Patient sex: F
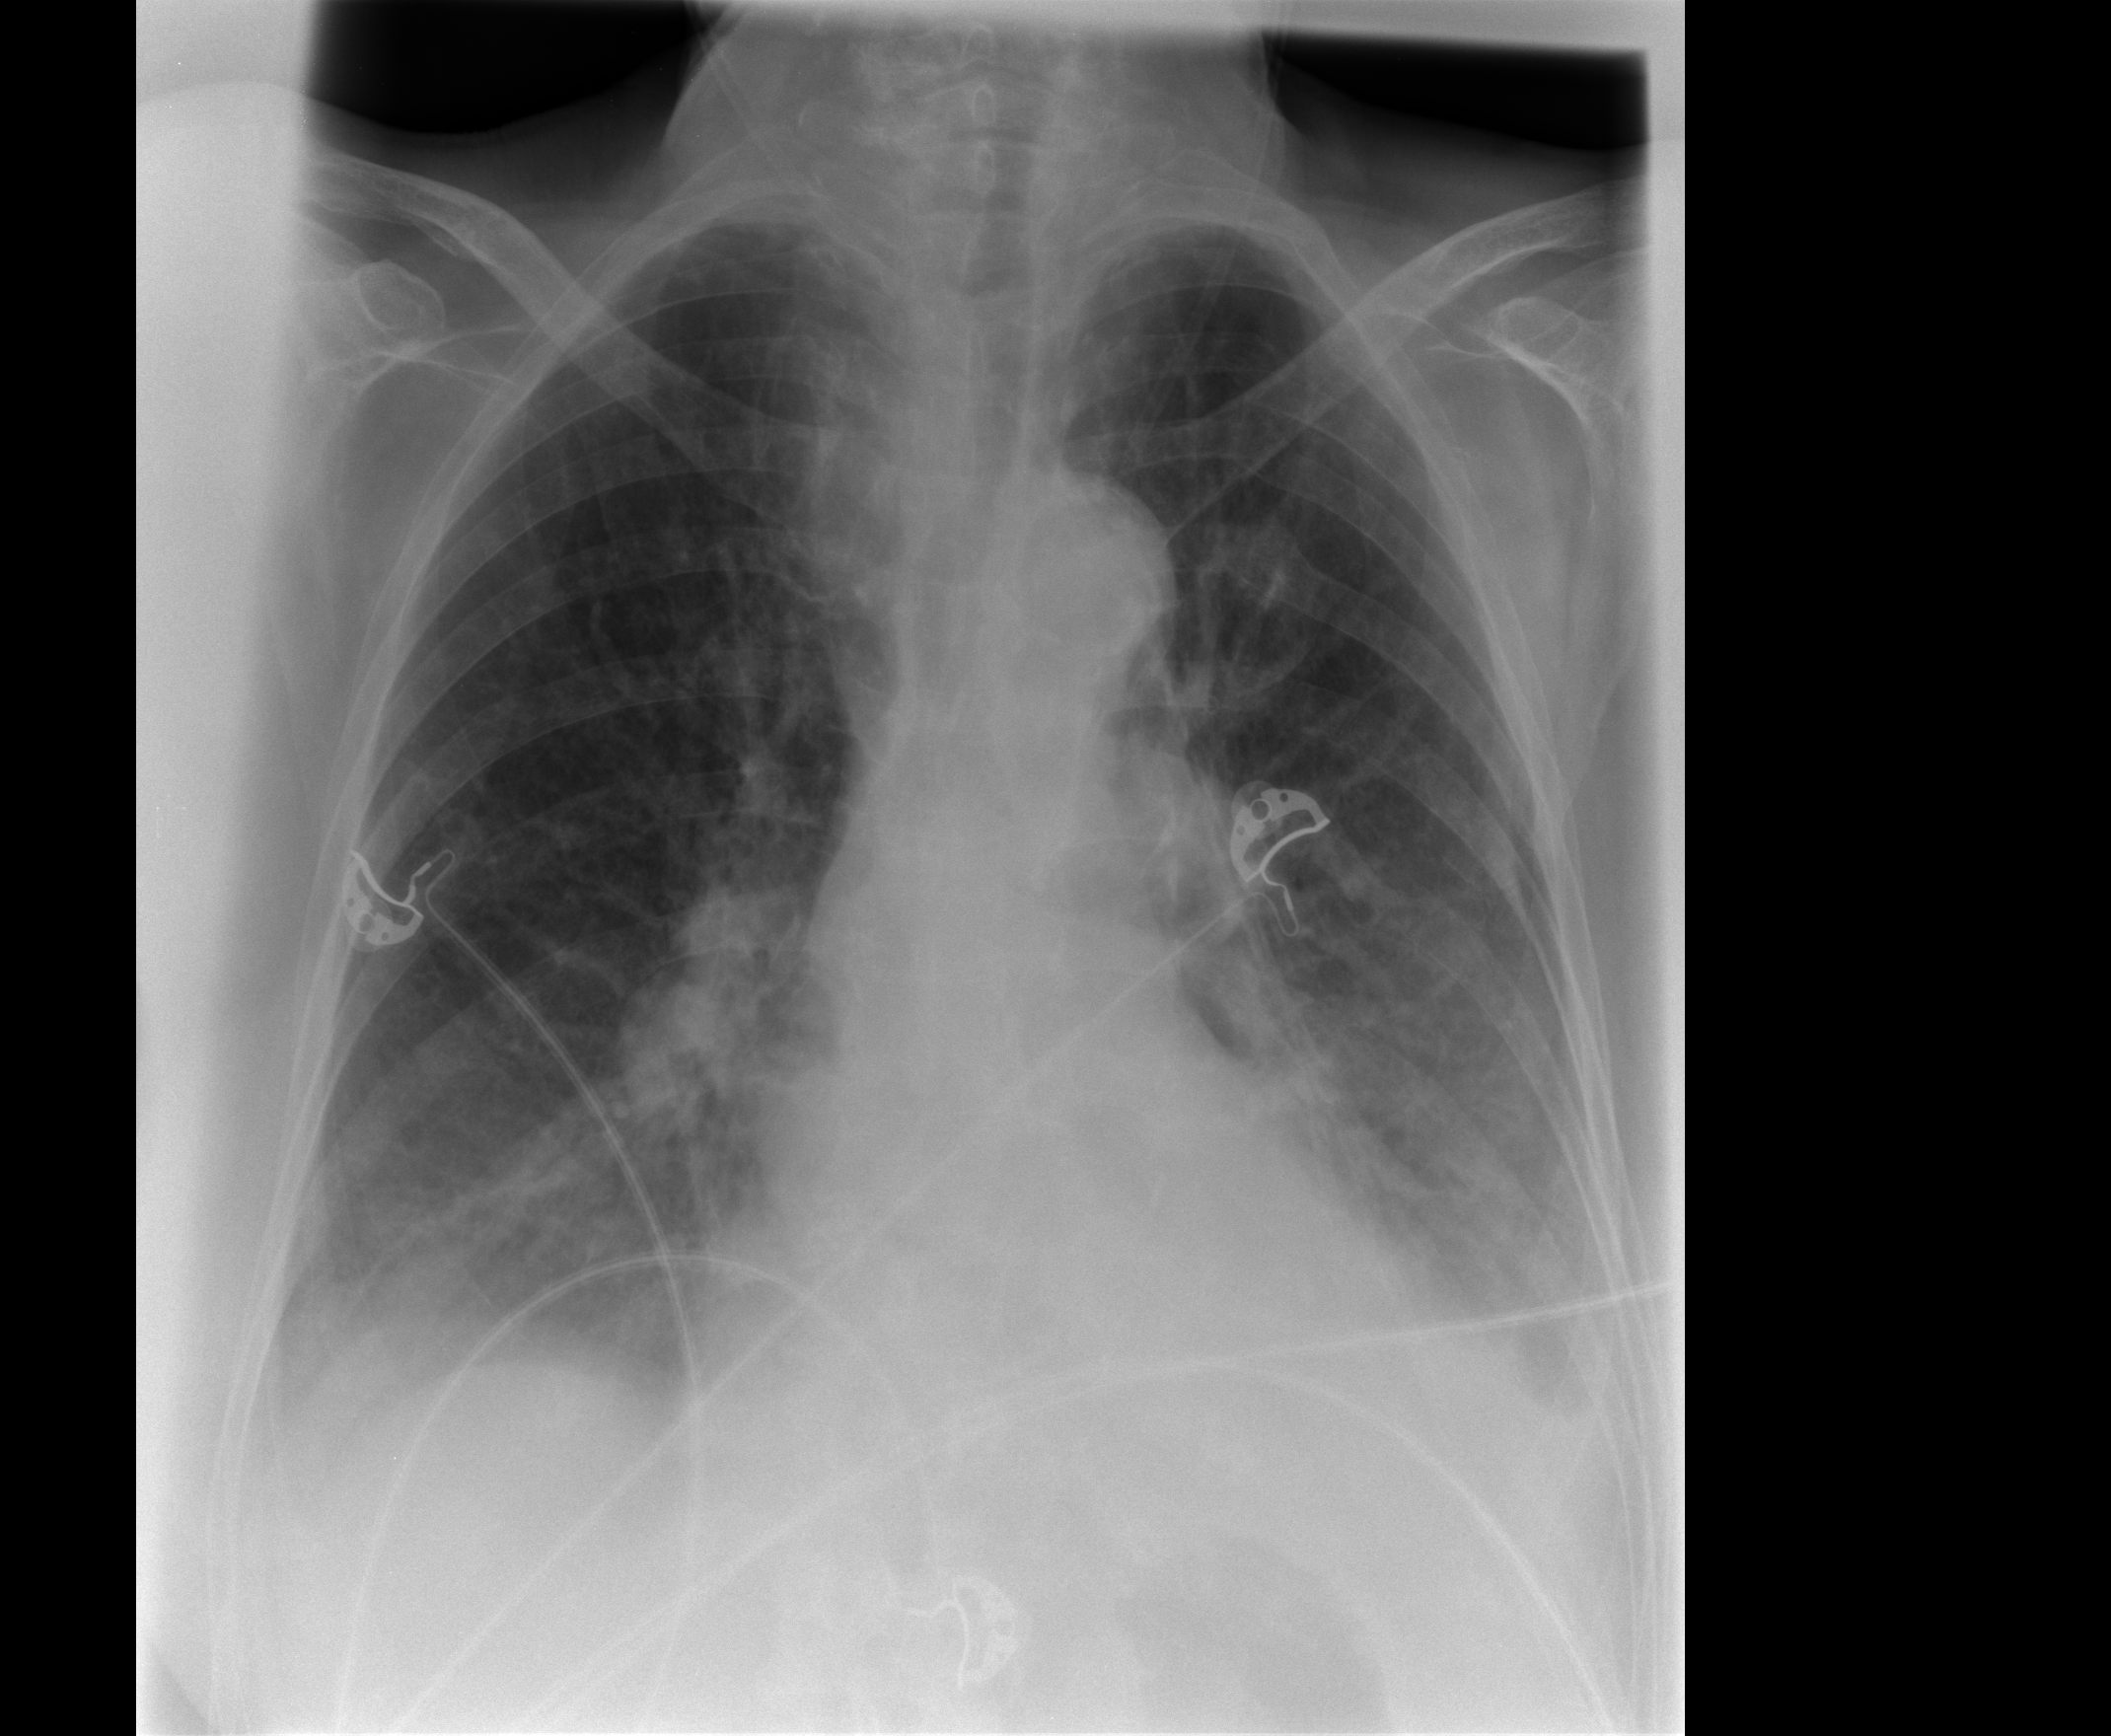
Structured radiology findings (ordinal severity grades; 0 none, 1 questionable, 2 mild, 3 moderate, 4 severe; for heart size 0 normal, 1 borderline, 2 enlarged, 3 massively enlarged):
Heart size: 0
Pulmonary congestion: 2
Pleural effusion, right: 2
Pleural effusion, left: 2
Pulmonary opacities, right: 0
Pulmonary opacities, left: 0
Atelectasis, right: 2
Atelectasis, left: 2